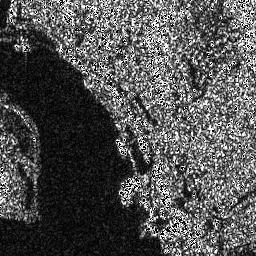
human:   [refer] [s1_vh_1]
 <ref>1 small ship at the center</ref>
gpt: <box>[[44, 53, 49, 61, 0]]</box>